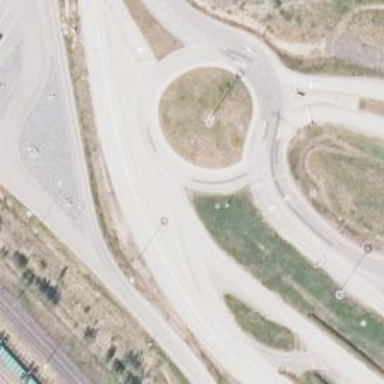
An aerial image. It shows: Primary highway with asphalt surface leading to roundabout.